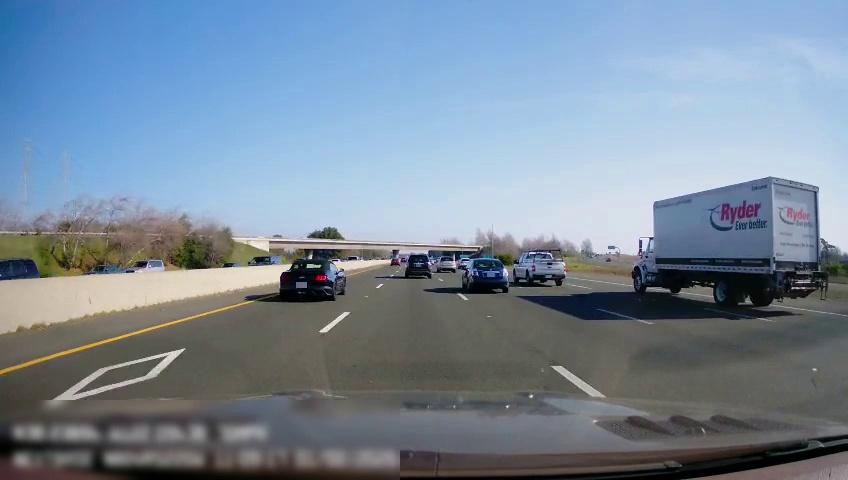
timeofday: Day
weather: Sunny
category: Drivable Space
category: Drivable Space
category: Vehicles | Truck
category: Vehicles | Truck
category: Vehicles | SUV
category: Vehicles | SUV
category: Vehicles | Car
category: Vehicles | SUV
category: Vehicles | Car
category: Vehicles | Car
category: Vehicles | SUV
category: Vehicles | Car
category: Vehicles | SUV
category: Vehicles | Car
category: Vehicles | Car
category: Vehicles | Car
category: Vehicles | SUV
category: Lanes | Alternate Lane
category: Lanes | Current Lane
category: Lanes | Current Lane
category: Lanes | Alternate Lane
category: Lanes | Alternate Lane
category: Lanes | Alternate Lane